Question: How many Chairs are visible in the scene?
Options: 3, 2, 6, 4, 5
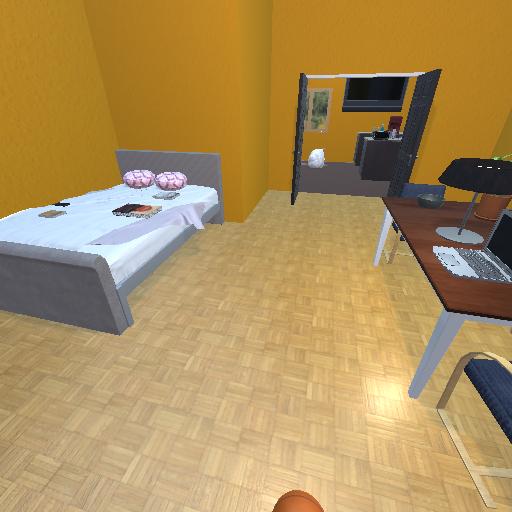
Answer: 3